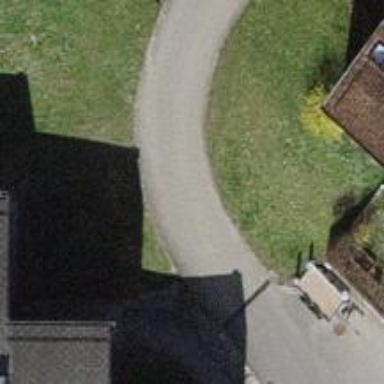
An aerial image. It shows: Alleyway designated as service road.